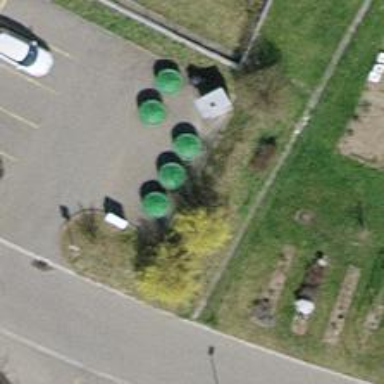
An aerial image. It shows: Recycling container for recycling.